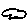
Label: cloud